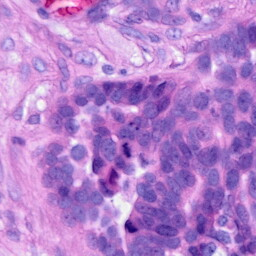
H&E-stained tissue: Ovarian